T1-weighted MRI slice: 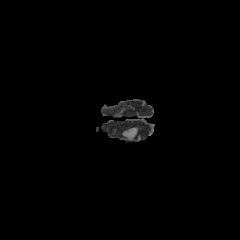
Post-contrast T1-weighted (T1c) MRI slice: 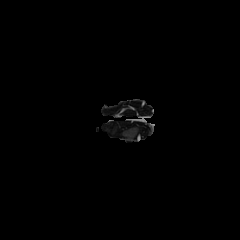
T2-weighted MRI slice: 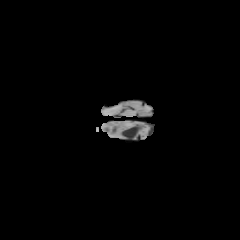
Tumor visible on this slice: no